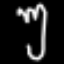
Label: fork